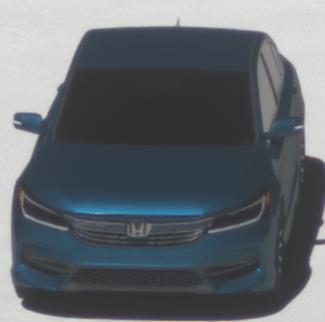
Make: Honda
Model: Accord Hybrid
Detailed model: 9. Generation
Model produced from: 2015
Model produced until: 2019
Doors: 4
Color: blue
Road condition: dry road
Daytime: midday
Contrast: high contrast